Interaction volume radius: 5 \u00c5
Interaction volume height: 25 \u00c5
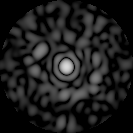
Disorder parameter: 0.8313